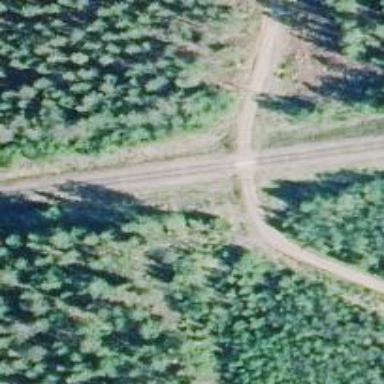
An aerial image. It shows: Level crossing with saltire markings.